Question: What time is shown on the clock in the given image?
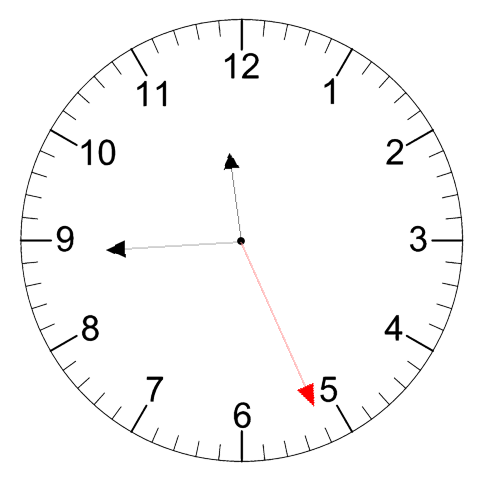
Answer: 11:44:26